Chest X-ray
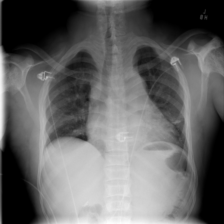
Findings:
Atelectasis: negative
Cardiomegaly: negative
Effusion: negative
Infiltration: negative
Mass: negative
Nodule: negative
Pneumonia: negative
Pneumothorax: negative
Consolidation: negative
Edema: negative
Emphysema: negative
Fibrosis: negative
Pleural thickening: negative
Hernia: negative